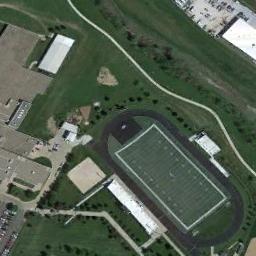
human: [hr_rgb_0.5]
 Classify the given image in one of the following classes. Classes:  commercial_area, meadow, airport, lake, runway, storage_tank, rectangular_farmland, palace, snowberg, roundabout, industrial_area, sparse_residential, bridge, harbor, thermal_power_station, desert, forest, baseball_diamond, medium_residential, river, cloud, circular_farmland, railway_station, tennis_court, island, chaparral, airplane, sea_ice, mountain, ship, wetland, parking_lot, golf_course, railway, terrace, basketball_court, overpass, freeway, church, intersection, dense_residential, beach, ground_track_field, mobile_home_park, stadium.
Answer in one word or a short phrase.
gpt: ground_track_field